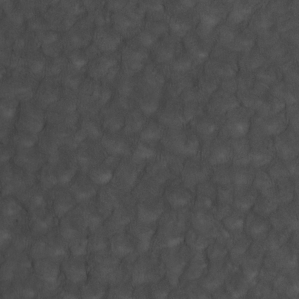
Label: non_frost